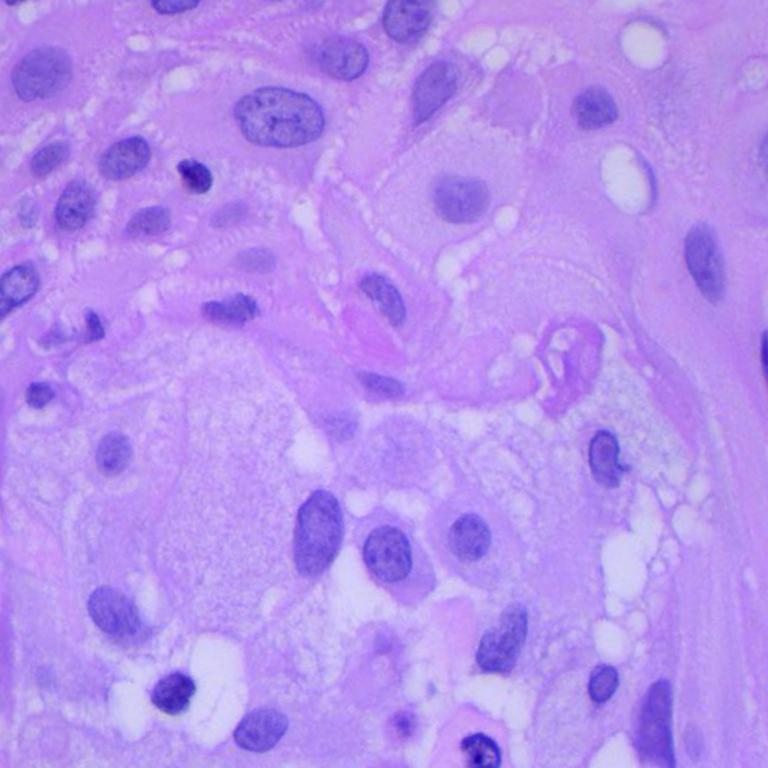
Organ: lung
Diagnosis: squamous carcinomas